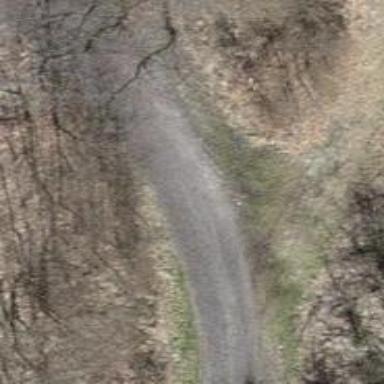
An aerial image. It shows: Gravel track with grade3 tracktype.